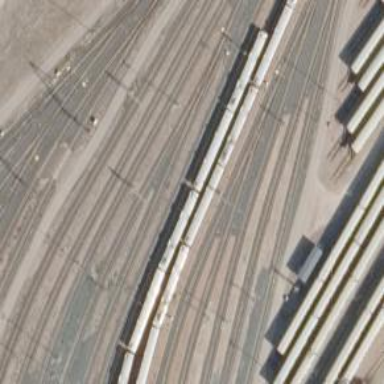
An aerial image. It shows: Railway signal.